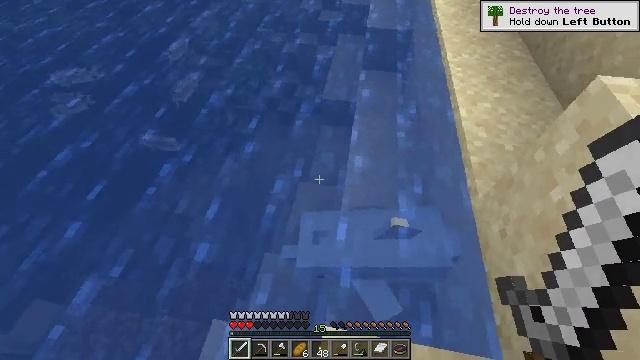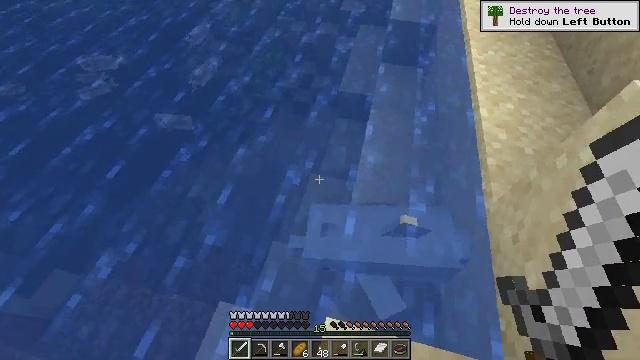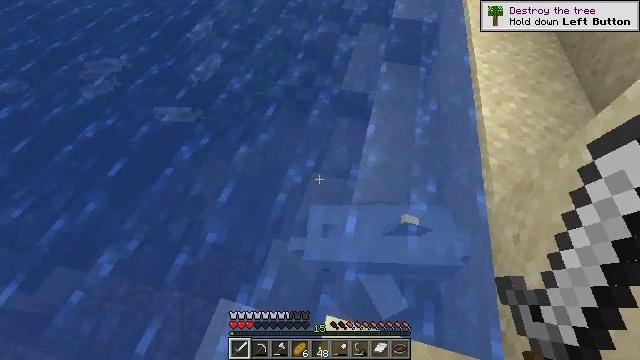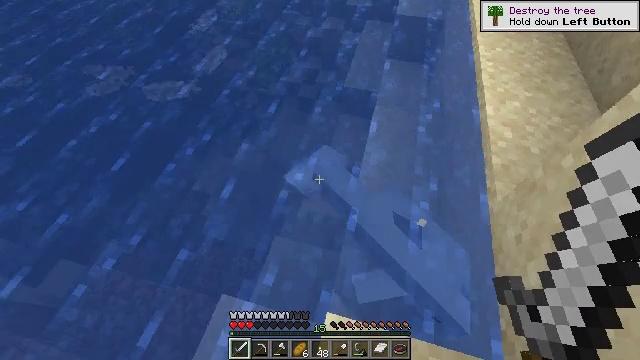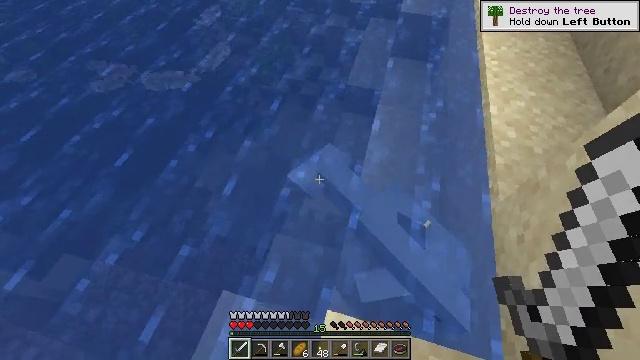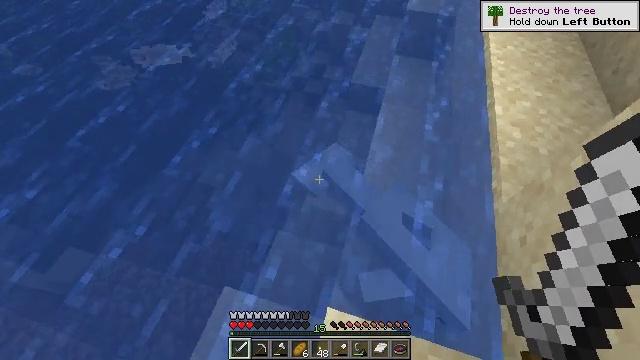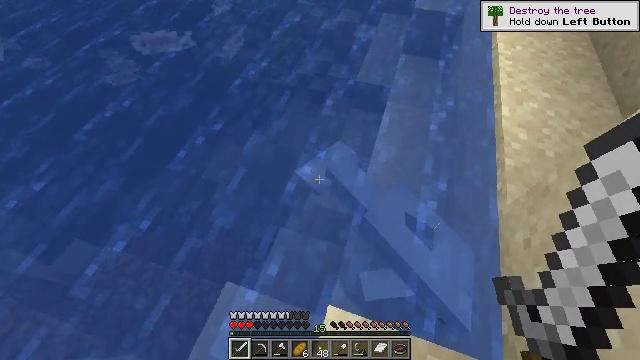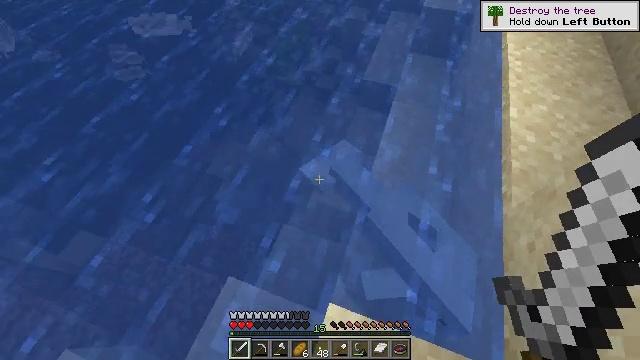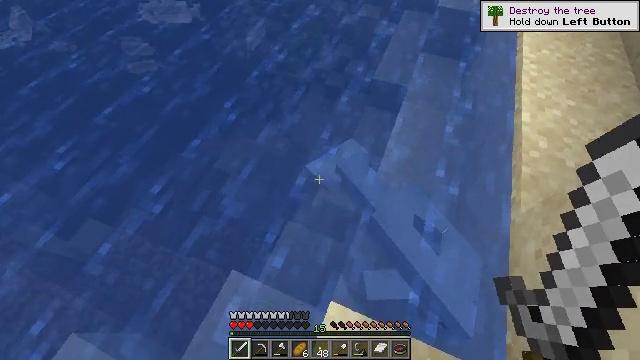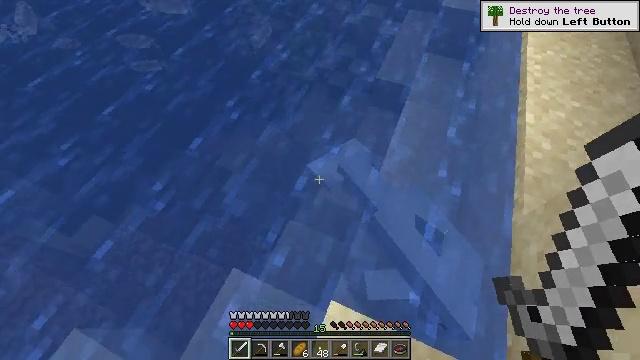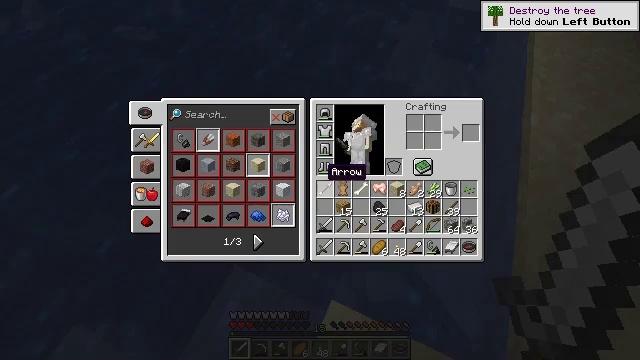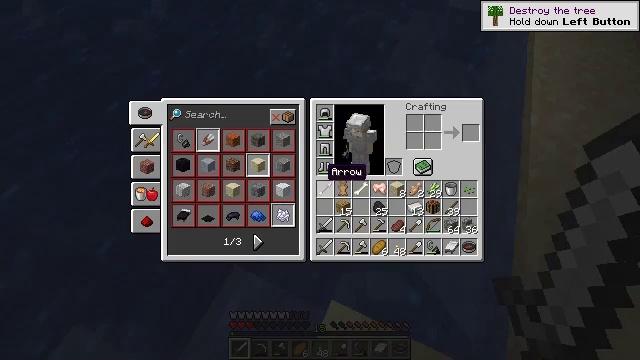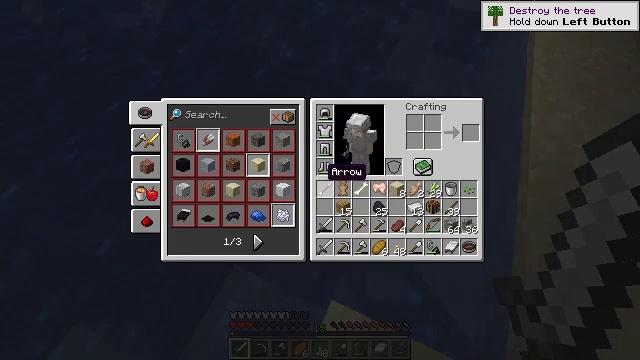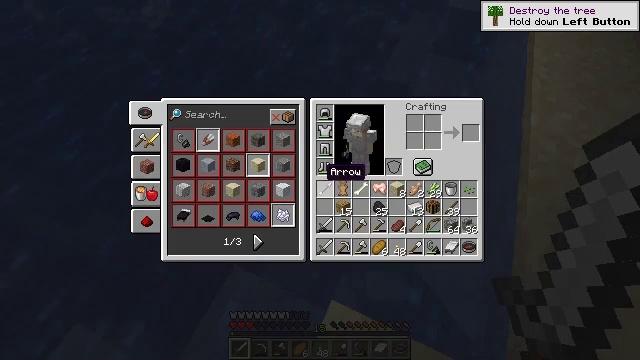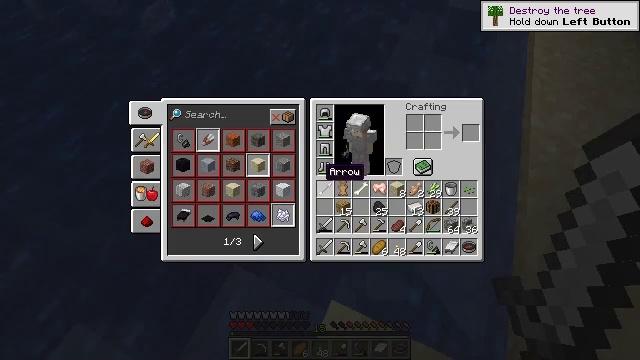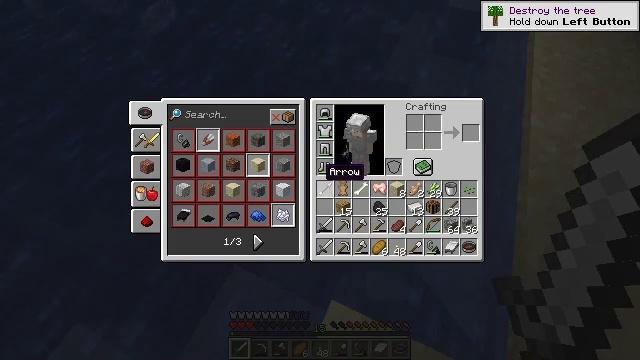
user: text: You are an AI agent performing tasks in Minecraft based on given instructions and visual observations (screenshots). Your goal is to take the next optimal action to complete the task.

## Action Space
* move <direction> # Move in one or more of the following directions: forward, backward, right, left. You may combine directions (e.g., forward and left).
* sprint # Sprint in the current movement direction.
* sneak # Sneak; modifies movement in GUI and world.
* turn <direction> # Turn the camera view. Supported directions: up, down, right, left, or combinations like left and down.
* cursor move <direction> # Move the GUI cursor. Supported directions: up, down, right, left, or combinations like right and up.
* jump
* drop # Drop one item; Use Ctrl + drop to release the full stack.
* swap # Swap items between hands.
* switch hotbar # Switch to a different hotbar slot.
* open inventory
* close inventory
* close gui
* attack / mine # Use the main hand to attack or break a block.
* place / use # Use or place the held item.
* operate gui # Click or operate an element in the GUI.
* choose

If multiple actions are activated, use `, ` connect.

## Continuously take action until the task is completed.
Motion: motion action
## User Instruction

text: Remove a cod from the inventory.
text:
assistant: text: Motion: turn left and down
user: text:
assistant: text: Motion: no_op
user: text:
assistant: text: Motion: no_op
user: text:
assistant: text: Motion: no_op
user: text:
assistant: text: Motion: turn left
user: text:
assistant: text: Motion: turn left
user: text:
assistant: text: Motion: turn left
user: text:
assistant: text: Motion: turn left
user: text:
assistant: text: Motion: no_op
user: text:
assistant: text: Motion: turn left, open inventory
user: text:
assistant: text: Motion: open inventory
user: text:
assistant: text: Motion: open inventory
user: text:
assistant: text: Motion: no_op
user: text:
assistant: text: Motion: no_op
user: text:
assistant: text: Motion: no_op
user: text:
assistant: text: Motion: no_op
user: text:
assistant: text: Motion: no_op
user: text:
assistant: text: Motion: no_op
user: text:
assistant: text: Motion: no_op
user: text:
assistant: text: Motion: no_op
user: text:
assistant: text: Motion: no_op
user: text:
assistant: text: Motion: no_op
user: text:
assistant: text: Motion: no_op
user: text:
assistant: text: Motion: no_op
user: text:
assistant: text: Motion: no_op
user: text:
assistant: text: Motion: no_op
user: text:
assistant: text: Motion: no_op
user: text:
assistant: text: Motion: no_op
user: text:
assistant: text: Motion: no_op
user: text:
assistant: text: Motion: no_op